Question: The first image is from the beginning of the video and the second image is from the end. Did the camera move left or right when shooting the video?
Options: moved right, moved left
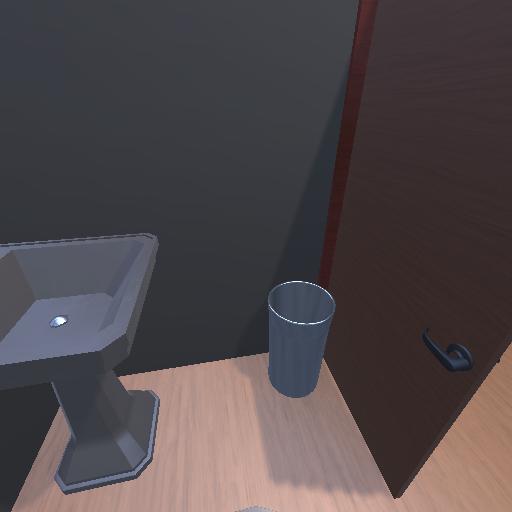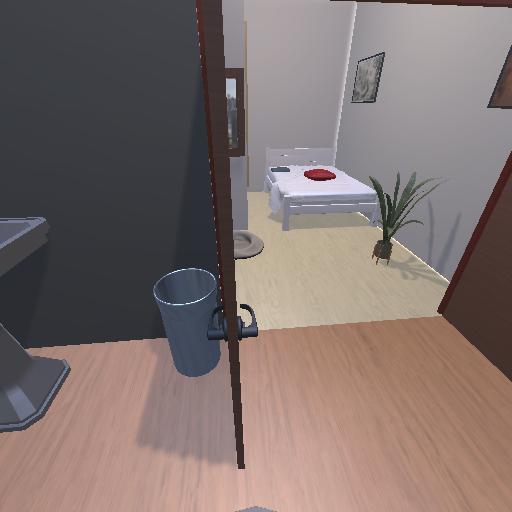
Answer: moved right